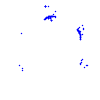
Particle: proton